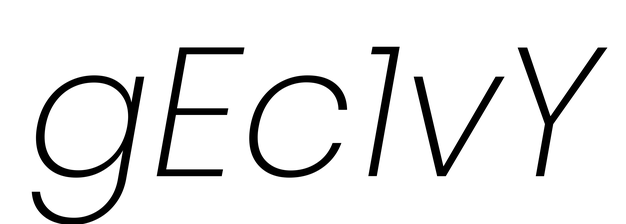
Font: Poppins-ExtraLightItalic